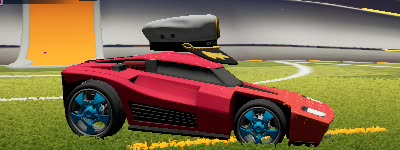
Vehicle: breakout